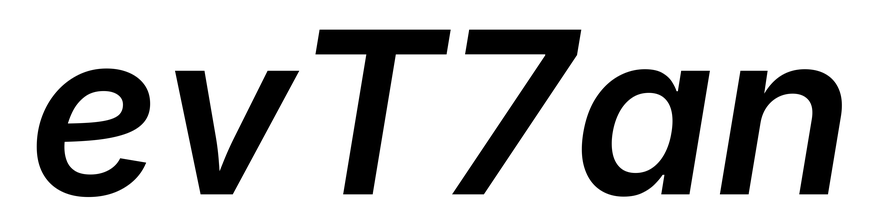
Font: Inter-Italic_SemiBold_Italic